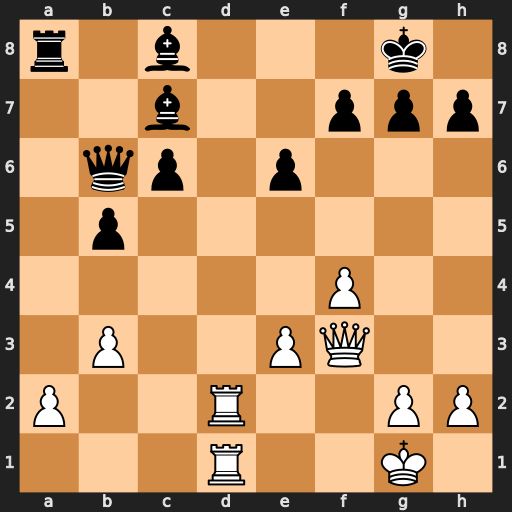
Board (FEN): r1b3k1/2b2ppp/1qp1p3/1p6/5P2/1P2PQ2/P2R2PP/3R2K1
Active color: w
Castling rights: -
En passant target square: -
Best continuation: Qxc6 g6 Qxa8